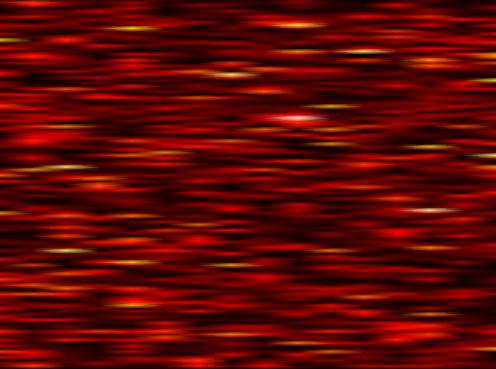
Label: WOLA